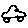
Label: car